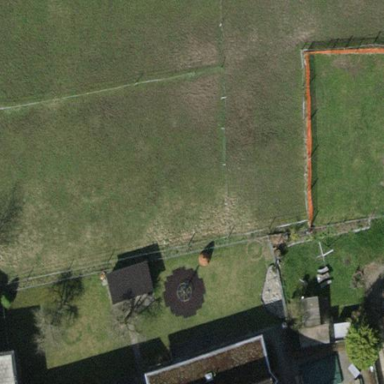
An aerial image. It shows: Fence.